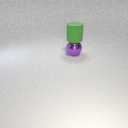
large green rubber cylinder above large purple metal sphere